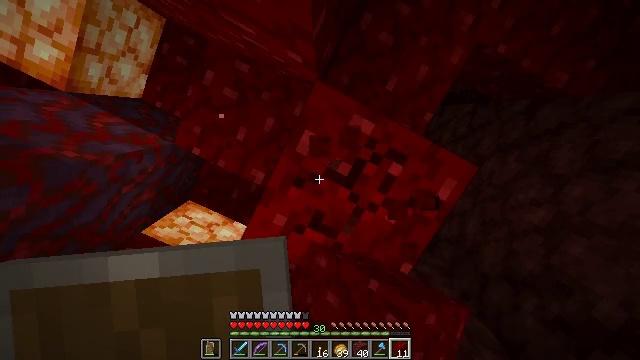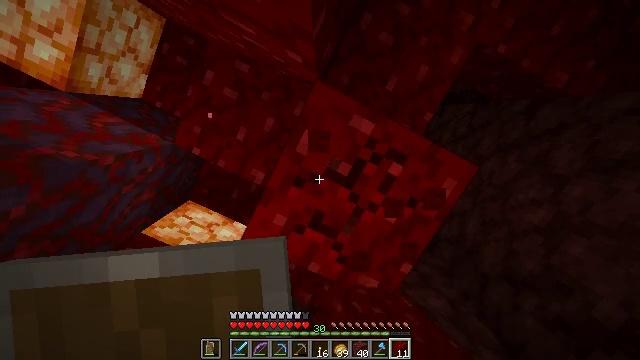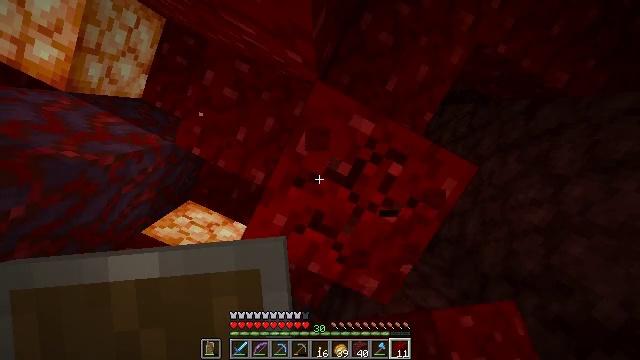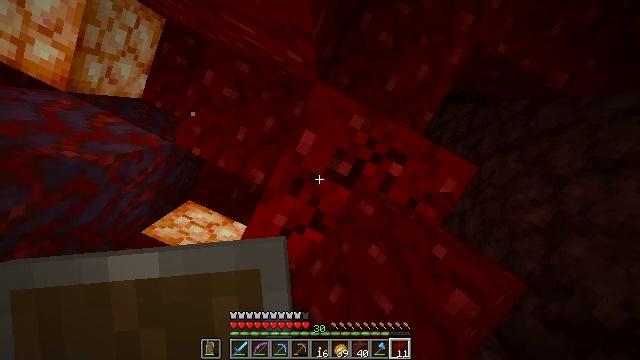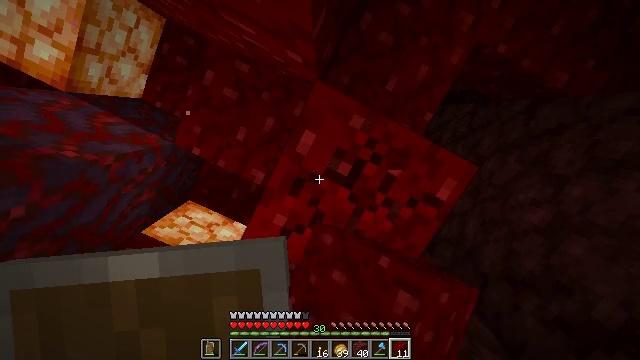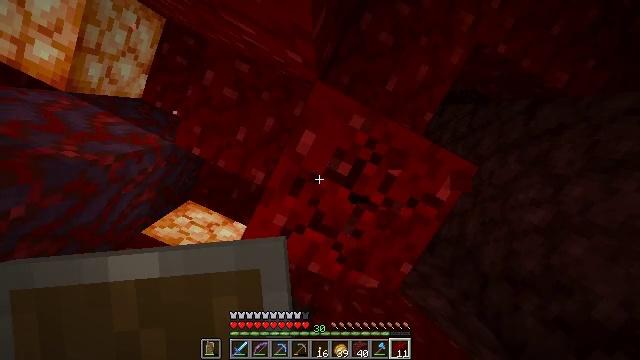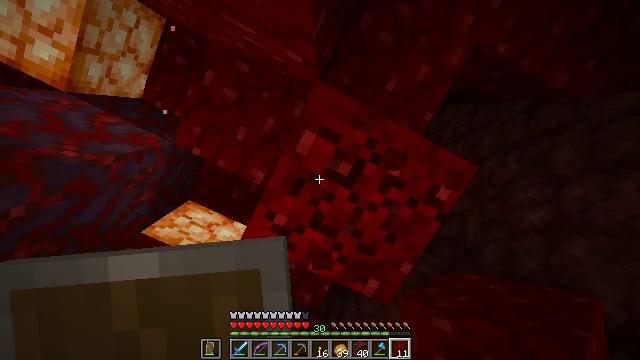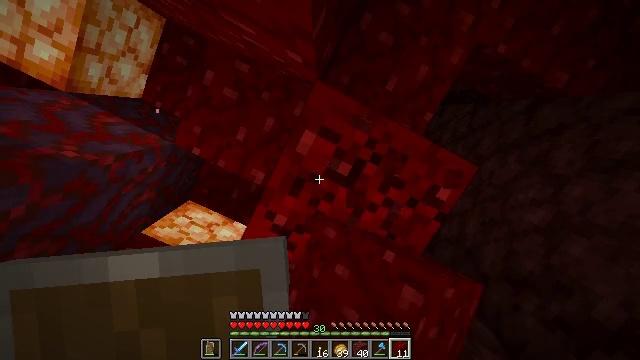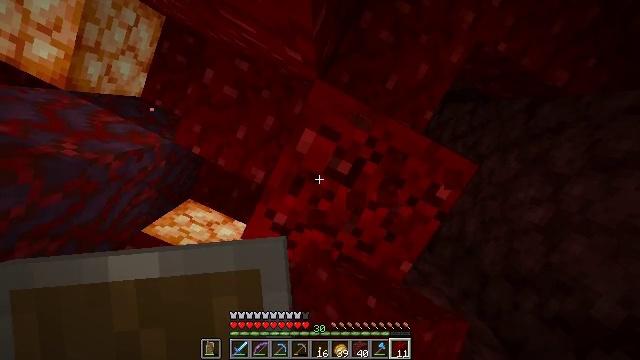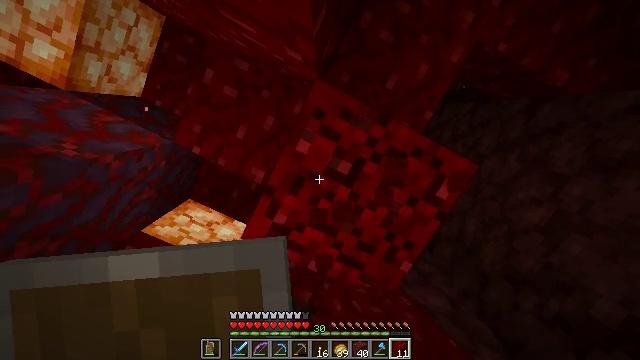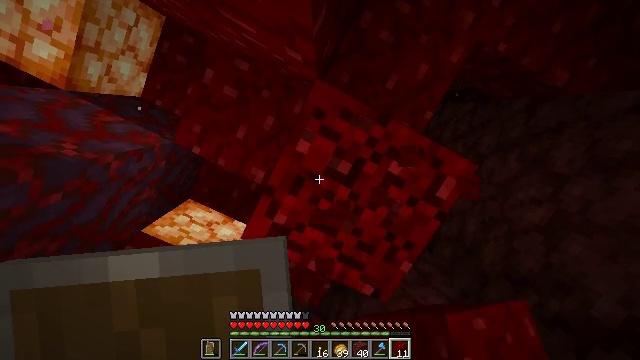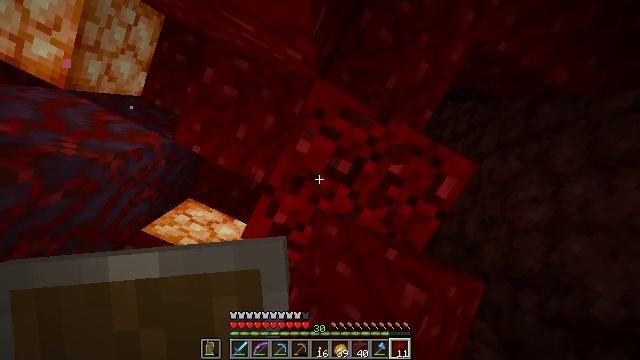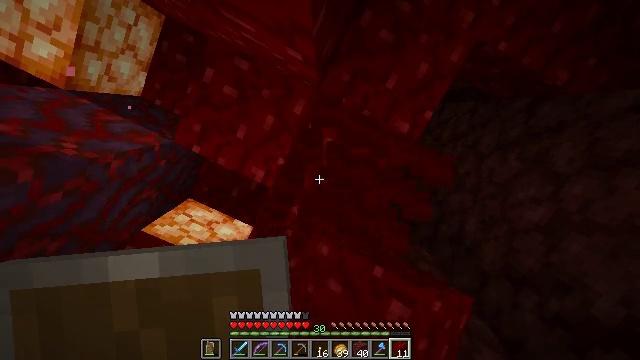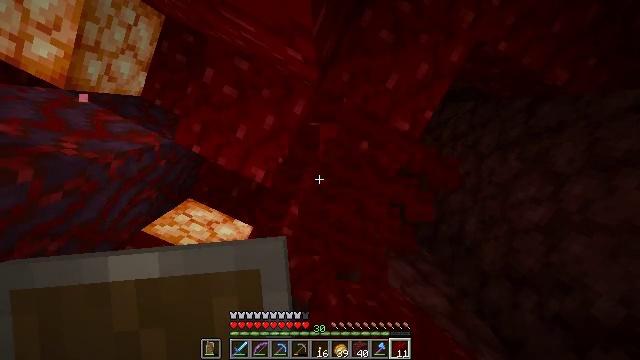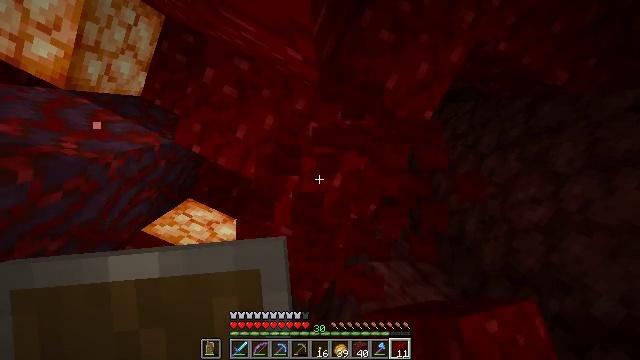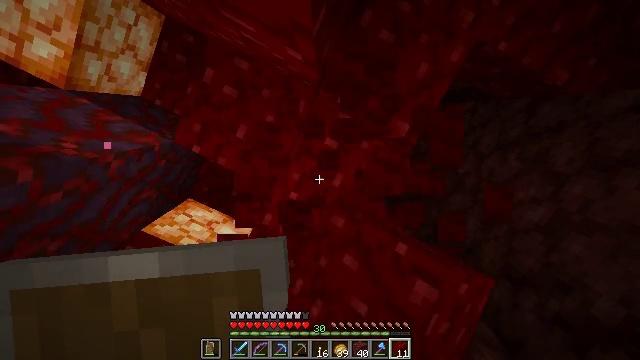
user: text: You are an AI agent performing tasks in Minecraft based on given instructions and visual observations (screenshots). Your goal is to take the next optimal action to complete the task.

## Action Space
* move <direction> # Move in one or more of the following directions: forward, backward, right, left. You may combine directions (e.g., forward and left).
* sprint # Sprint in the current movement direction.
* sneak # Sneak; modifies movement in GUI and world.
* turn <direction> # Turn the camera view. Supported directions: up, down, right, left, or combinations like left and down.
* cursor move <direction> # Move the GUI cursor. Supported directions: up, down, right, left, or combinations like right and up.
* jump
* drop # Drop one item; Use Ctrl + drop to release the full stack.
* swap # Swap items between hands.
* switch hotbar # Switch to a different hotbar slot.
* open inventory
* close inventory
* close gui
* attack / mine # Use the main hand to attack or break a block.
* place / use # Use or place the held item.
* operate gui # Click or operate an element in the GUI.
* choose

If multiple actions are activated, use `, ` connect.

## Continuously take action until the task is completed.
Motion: motion action
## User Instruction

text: Harvest nether wart blocks for resources.
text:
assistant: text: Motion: attack / mine
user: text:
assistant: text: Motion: attack / mine
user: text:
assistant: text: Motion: attack / mine
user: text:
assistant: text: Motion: attack / mine
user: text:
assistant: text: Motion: attack / mine
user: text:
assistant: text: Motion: attack / mine
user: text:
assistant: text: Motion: attack / mine
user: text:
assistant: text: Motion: attack / mine
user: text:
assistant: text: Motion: attack / mine
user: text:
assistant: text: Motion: attack / mine
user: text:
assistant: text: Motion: attack / mine
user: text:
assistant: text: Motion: attack / mine
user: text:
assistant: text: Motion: attack / mine
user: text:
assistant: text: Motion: attack / mine
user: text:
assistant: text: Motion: attack / mine
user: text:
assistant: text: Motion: attack / mine
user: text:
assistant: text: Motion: attack / mine